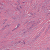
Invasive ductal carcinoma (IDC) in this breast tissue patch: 1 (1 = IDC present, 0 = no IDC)